Question: I am trying to create a UITableView that looks like iOS 7 settings bags, with UISwitches, text fields, etc. I set up my user interface on storyboard by dragging a UITableView in my UIViewcontroller and adding stuff in the cells. When I run the app, the only result is a blank UItableView...
This is the tipe of setting:

EDIT:
Not really relevant but to the question but...
Does anyone know what king of color the one they use below the UITableView?
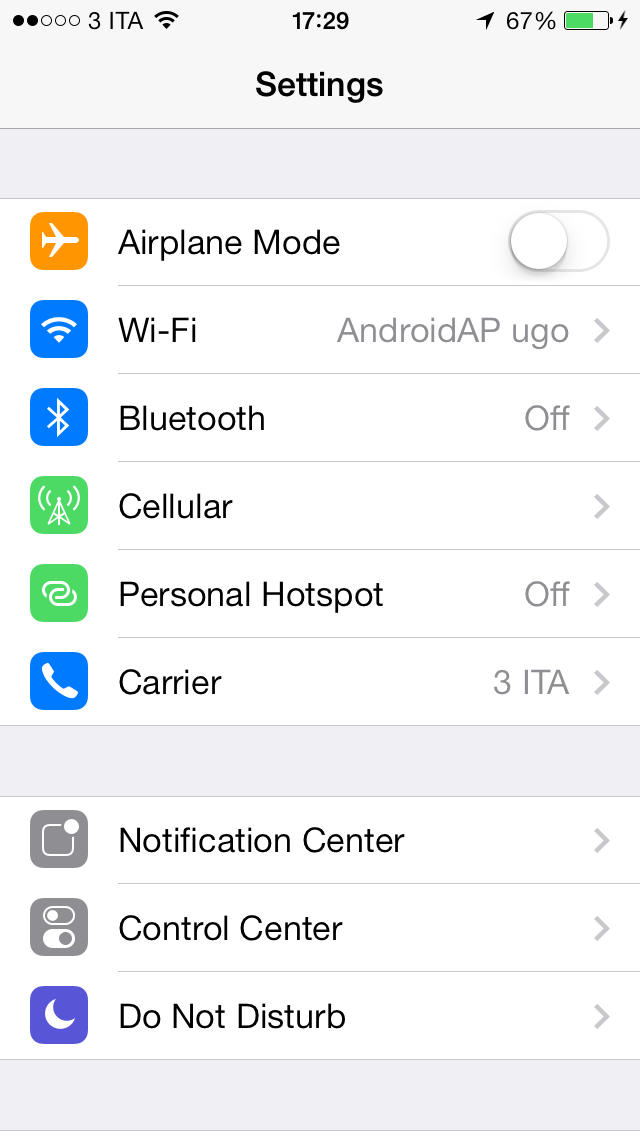
Answer: You have to implement the 'UITableViewDataSource' and 'UITableViewDelegate' protocols and connect them to your table view. Otherwise it will not show you anything, as you can't build it in the Interface Builder. That works only for design, but not for content.
Look at the protocols and their required methods:
<URL>
<URL>
After that is implemented, you have to connect your table view with the data source and delegate in the Interface builder.